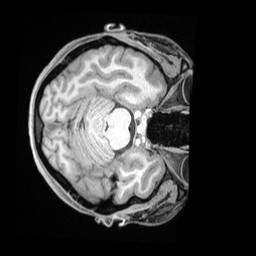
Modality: T1w
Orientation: axial
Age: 25
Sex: female
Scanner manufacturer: siemens
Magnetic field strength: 3 T
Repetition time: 1.68 s
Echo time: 0.00188 s